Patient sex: M
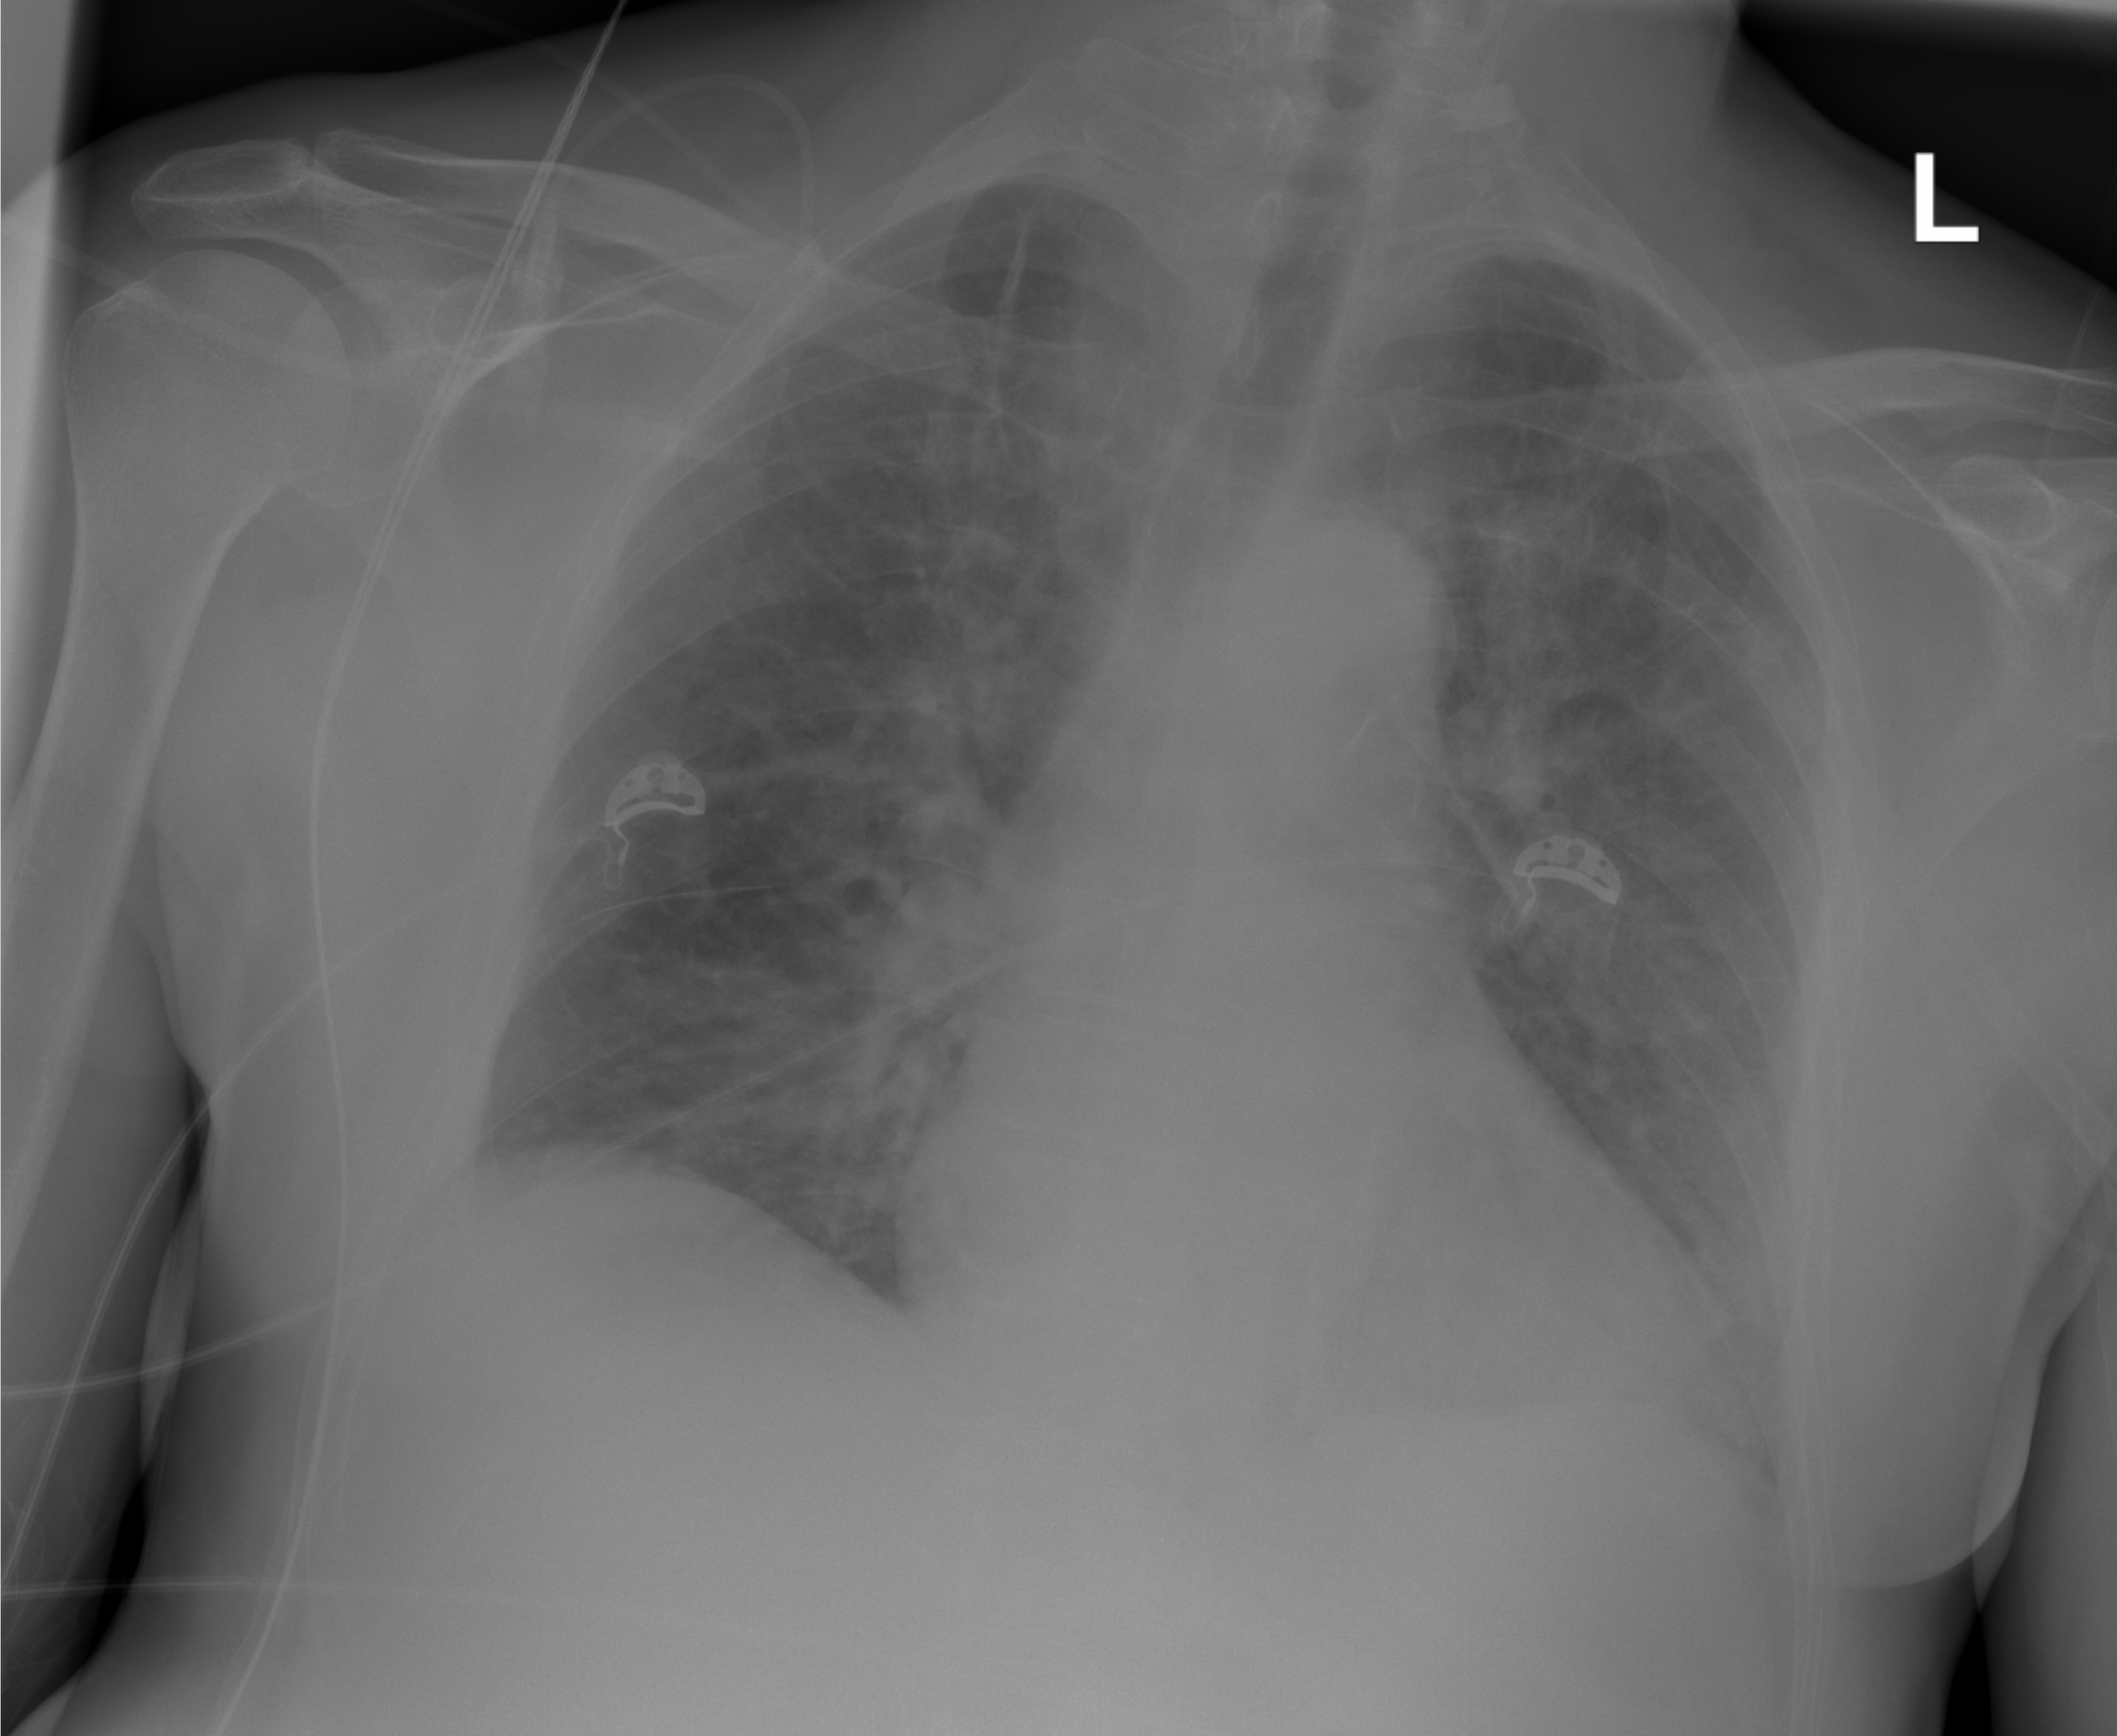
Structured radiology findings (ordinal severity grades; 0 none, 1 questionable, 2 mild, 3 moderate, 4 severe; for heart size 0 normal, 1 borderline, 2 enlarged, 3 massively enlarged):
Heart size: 0
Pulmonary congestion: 0
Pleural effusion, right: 1
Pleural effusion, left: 1
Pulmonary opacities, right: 2
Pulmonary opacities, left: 3
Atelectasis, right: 2
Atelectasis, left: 2